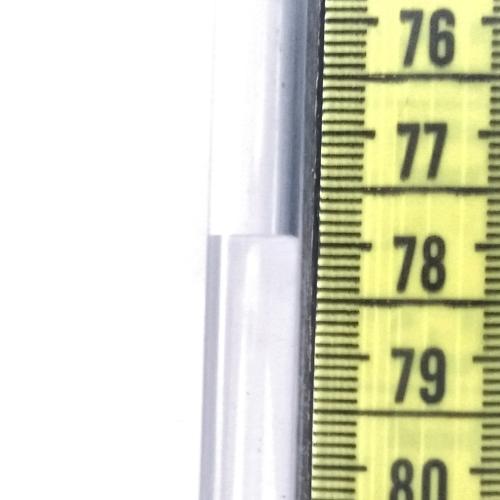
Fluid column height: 77.9 cm